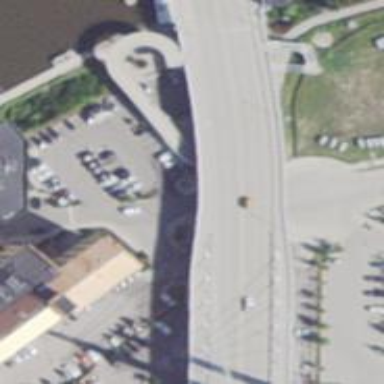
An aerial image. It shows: Viaduct footway.